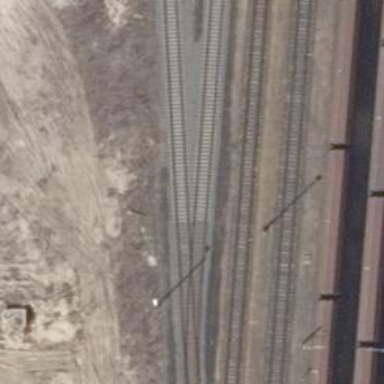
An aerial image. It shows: Railway yard.